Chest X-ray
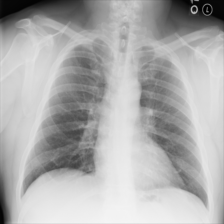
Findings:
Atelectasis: negative
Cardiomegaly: negative
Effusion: negative
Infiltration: negative
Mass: negative
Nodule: negative
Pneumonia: negative
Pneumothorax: negative
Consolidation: negative
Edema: negative
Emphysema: negative
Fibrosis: negative
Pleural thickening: negative
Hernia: negative